Interaction volume radius: 5 \u00c5
Interaction volume height: 10 \u00c5
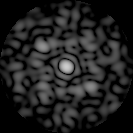
Disorder parameter: 0.6246